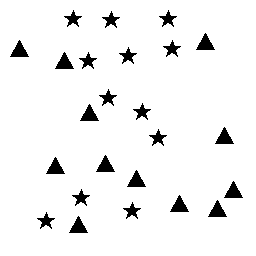
Squares: 0
Triangles: 12
Stars: 12
Total shapes: 24